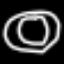
Label: donut